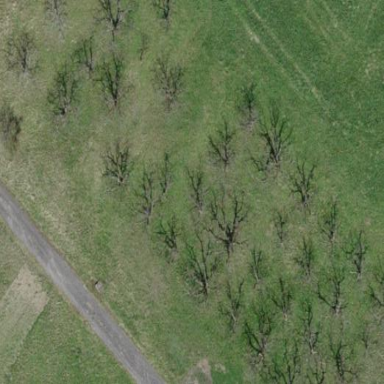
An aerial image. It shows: Orchard.